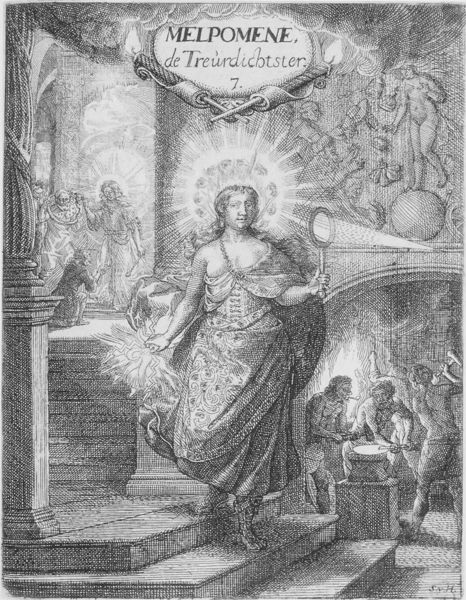
Titel: Melpomene
Künstler: Samuel van Hoogstraten
Schlagwörter: feuer, mann, nackt, weiß, menschen, brust, frau, grau, kleid, licht, männer, schwarz, säule, zeichnung, flächig, leute, architektur, barock, herr, spiegel, gewand, haare, brosche, arbeit, engel, relief, klar, kette, grafik, arbeiter, gewalt, treppe, glanz, muse, strahlen, druck, stich, bleistift, kugel, allegorie, kranz, schein, heiligenschein, handwerker, jesus, hammer, hämmern, blitz, hölle, erscheinung, heilige, gottheit, jünger, kupferstich, qualle, schmied, schmiede, amboss, attribute, 7, melpomene